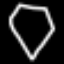
Label: diamond